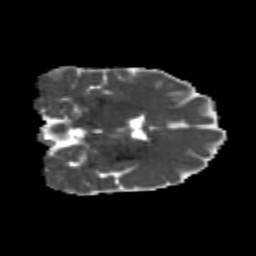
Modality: MD
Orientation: coronal
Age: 24
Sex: female
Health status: healthy
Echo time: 0.074 s